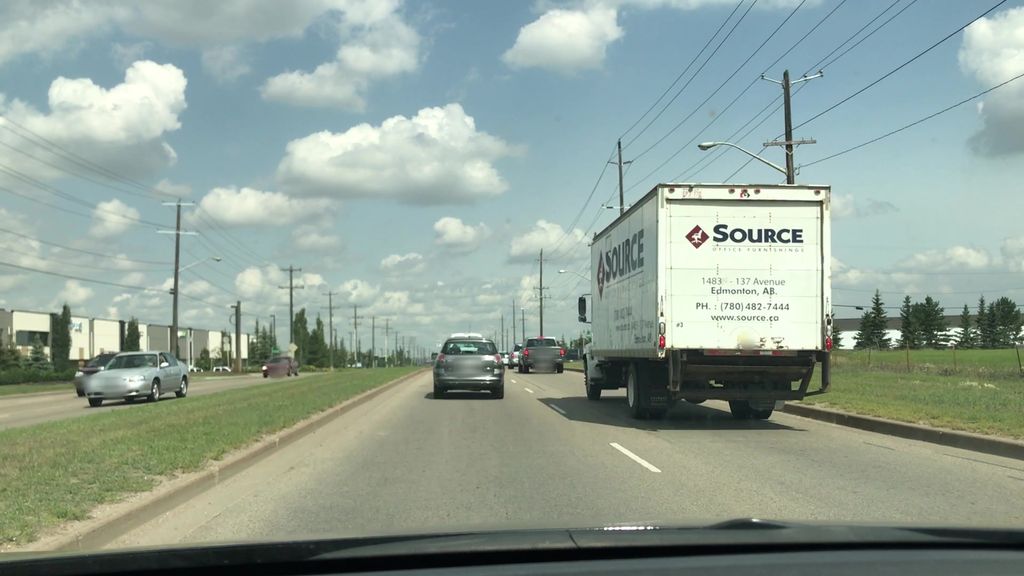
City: edmonton